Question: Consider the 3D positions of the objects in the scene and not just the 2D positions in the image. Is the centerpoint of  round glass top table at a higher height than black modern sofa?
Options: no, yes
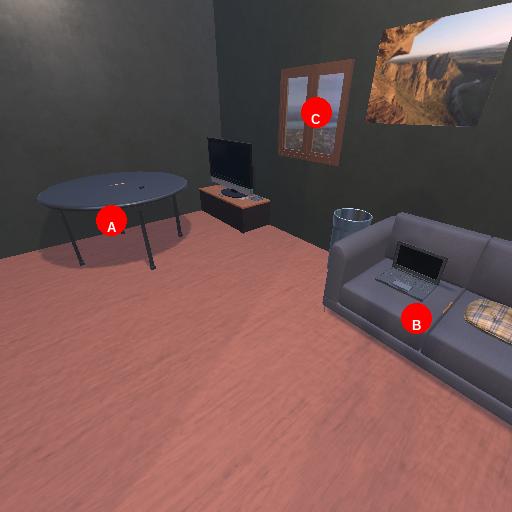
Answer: no